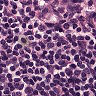
Metastatic tissue present: no